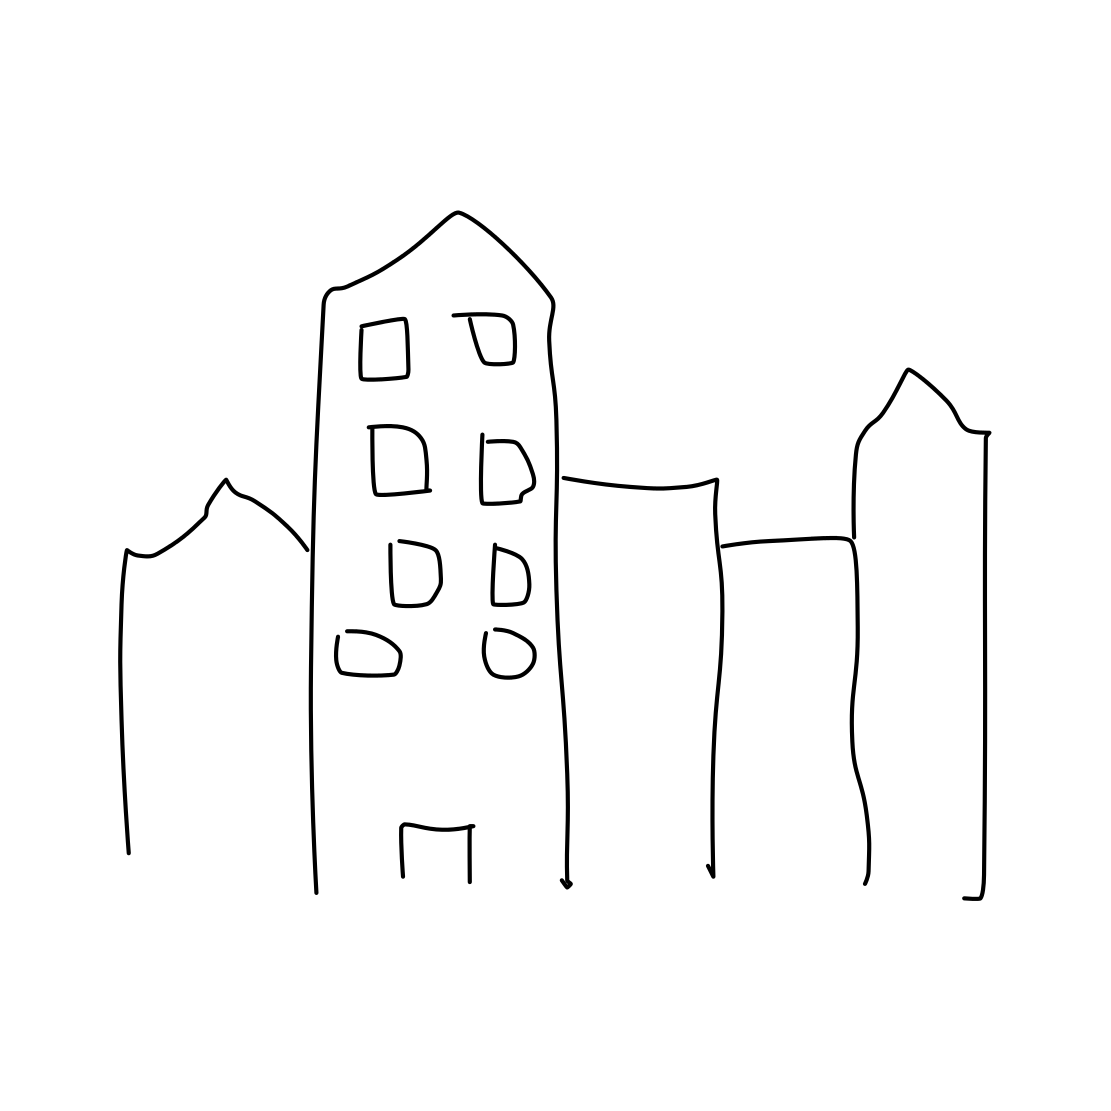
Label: skyscraper